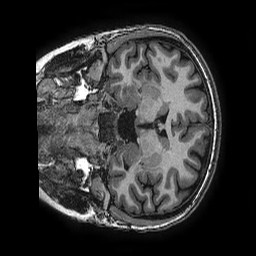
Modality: T1w
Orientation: coronal
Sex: female
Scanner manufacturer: ge
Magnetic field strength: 3 T
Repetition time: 0.0077 s
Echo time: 0.003436 s